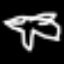
Label: airplane